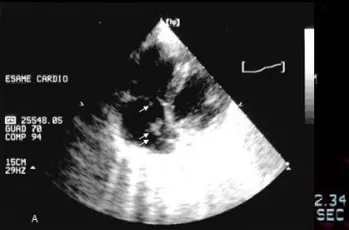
A, Two dimensional transthoracic echocardiogram (modified 4 chambers view) showing a vegetation (2.5 cm x 1.3 cm) on eustachian valve (double arrow) and another small vegetation (0.5 x 0.6 cm) on tricuspid valve (single arrow).
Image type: radiology (ultrasound)